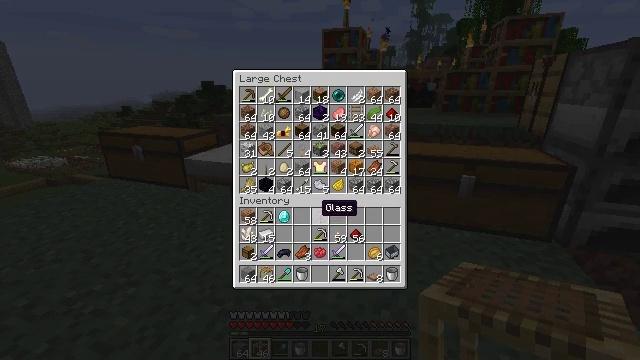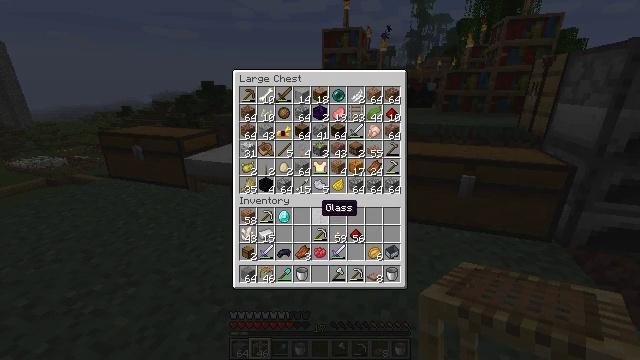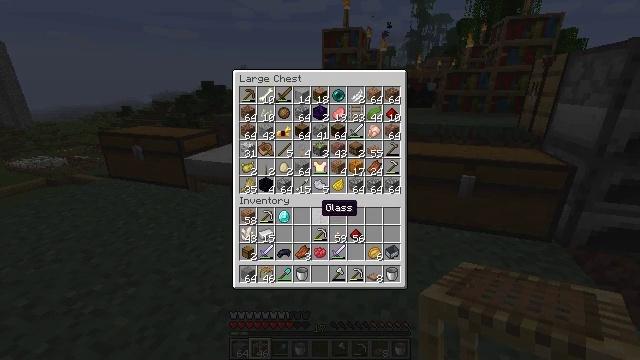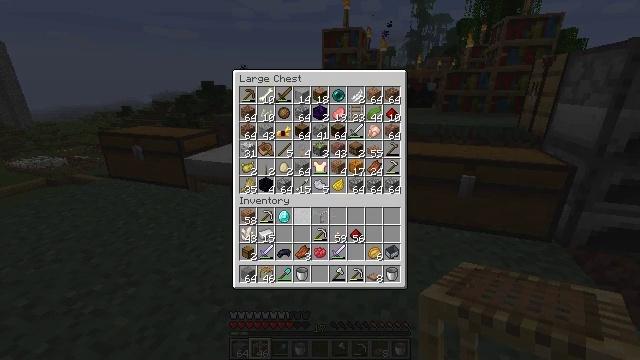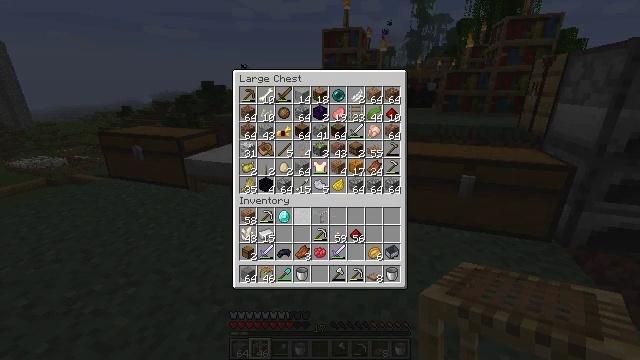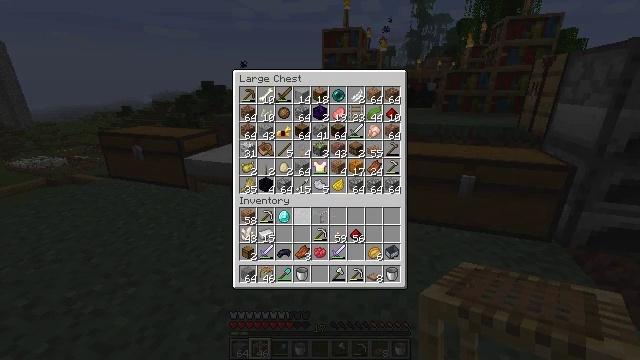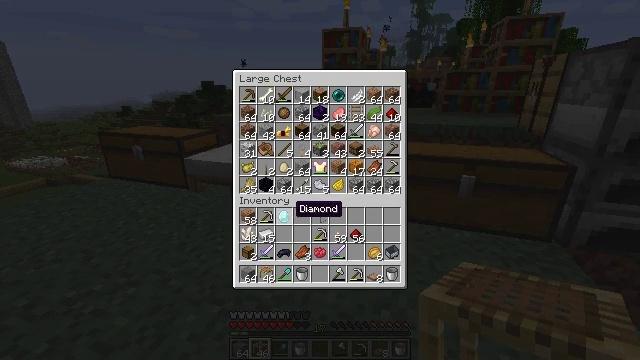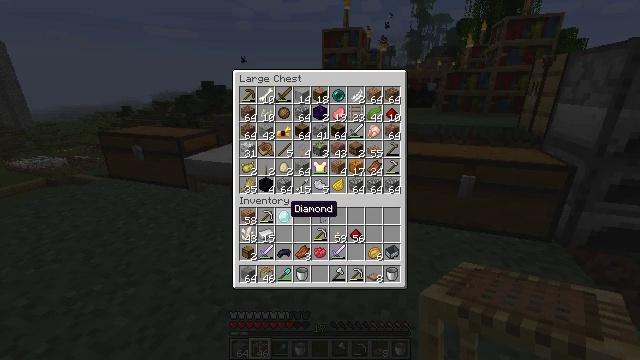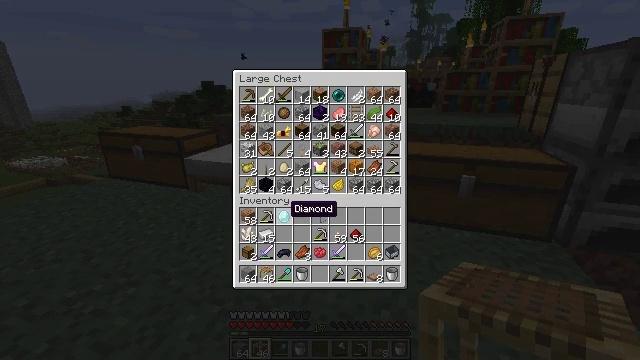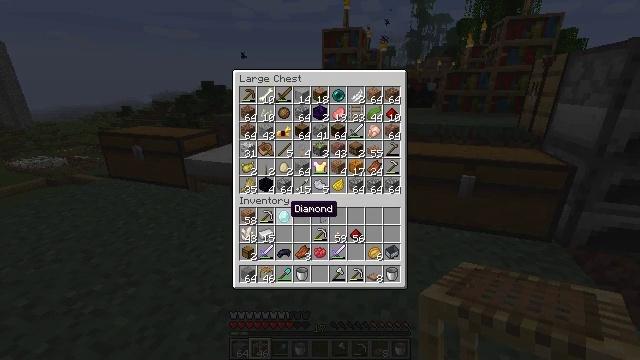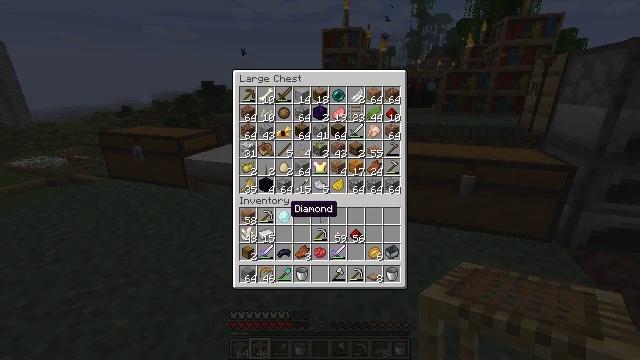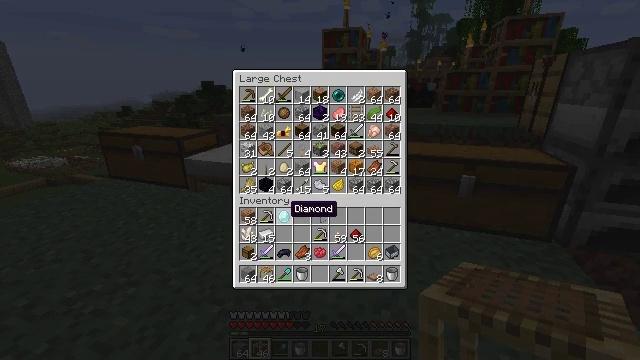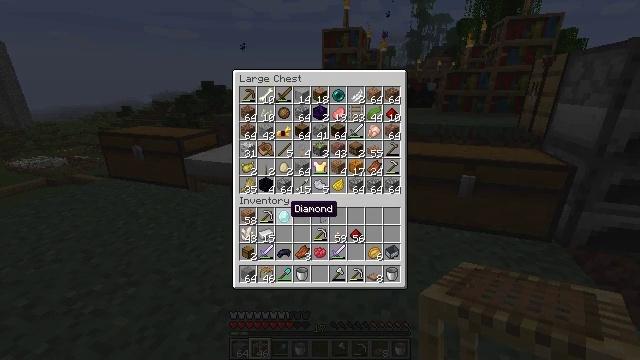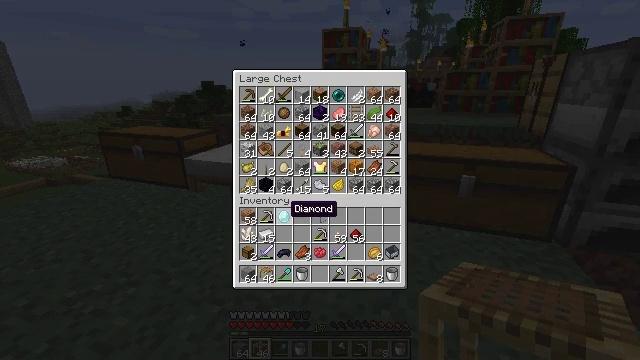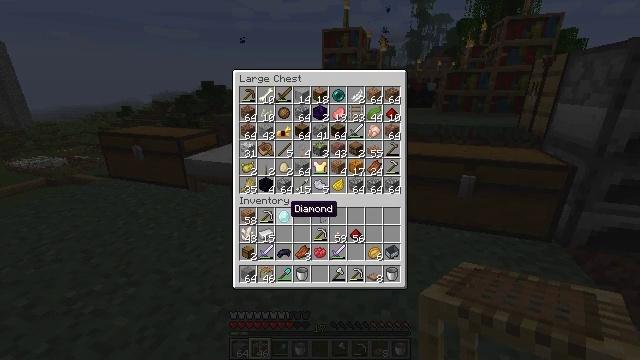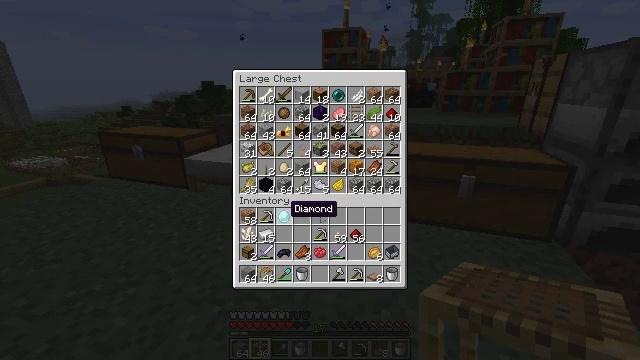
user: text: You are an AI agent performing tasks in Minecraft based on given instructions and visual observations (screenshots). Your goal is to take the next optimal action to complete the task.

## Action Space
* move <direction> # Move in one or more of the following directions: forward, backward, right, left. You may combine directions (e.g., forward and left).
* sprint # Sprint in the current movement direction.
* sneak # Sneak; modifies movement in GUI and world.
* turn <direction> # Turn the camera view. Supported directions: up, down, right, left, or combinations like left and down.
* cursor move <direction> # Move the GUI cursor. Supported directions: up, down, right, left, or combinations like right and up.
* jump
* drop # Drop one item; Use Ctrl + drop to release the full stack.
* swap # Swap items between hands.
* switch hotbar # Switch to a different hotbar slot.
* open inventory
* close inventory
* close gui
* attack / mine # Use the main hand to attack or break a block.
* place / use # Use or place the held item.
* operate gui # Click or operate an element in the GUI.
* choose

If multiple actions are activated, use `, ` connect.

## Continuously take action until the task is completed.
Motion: motion action
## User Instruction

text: Use a crafting table to craft iron bars.
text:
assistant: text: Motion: sneak, operate gui
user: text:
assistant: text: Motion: sneak, operate gui
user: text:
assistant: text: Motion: sneak
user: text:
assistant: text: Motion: sneak, cursor move left
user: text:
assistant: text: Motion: sneak
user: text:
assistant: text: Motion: sneak, cursor move left
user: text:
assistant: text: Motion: sneak
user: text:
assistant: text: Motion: sneak
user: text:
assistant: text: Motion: sneak, operate gui
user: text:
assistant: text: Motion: sneak, operate gui
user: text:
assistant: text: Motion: sneak, operate gui
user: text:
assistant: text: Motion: sneak
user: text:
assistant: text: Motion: sneak
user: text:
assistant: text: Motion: sneak, operate gui
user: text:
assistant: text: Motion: sneak, operate gui
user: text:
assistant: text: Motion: sneak
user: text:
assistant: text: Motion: sneak, operate gui
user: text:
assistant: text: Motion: sneak, operate gui
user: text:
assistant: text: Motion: sneak, operate gui
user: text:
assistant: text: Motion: sneak, operate gui
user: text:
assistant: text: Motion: sneak, operate gui
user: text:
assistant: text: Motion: sneak, operate gui
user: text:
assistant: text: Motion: sneak
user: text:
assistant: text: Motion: sneak, operate gui
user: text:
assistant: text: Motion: sneak, operate gui
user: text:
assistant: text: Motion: sneak
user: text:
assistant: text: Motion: sneak
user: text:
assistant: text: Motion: sneak
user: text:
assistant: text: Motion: sneak
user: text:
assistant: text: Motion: sneak